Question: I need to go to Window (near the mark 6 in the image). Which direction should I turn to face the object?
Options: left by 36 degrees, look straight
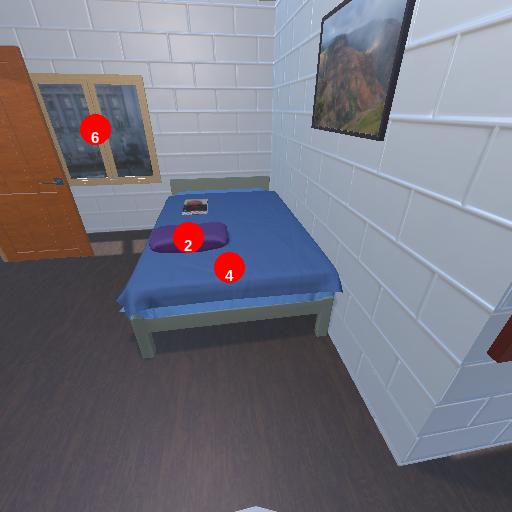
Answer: left by 36 degrees